Field crop: maize
Growth stage: 1
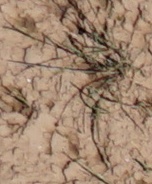
Species: lolium